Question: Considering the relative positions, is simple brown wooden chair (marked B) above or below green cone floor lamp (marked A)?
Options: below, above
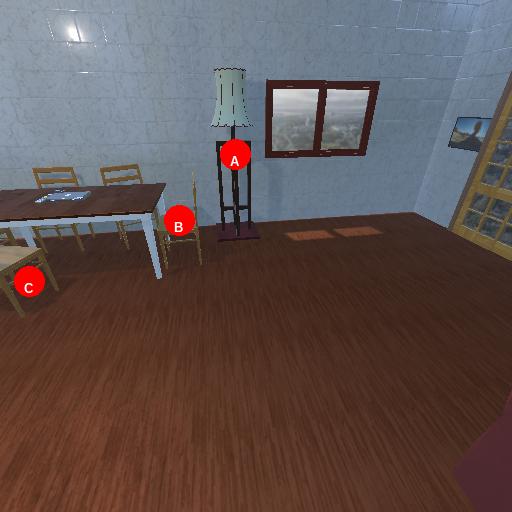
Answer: below